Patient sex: M
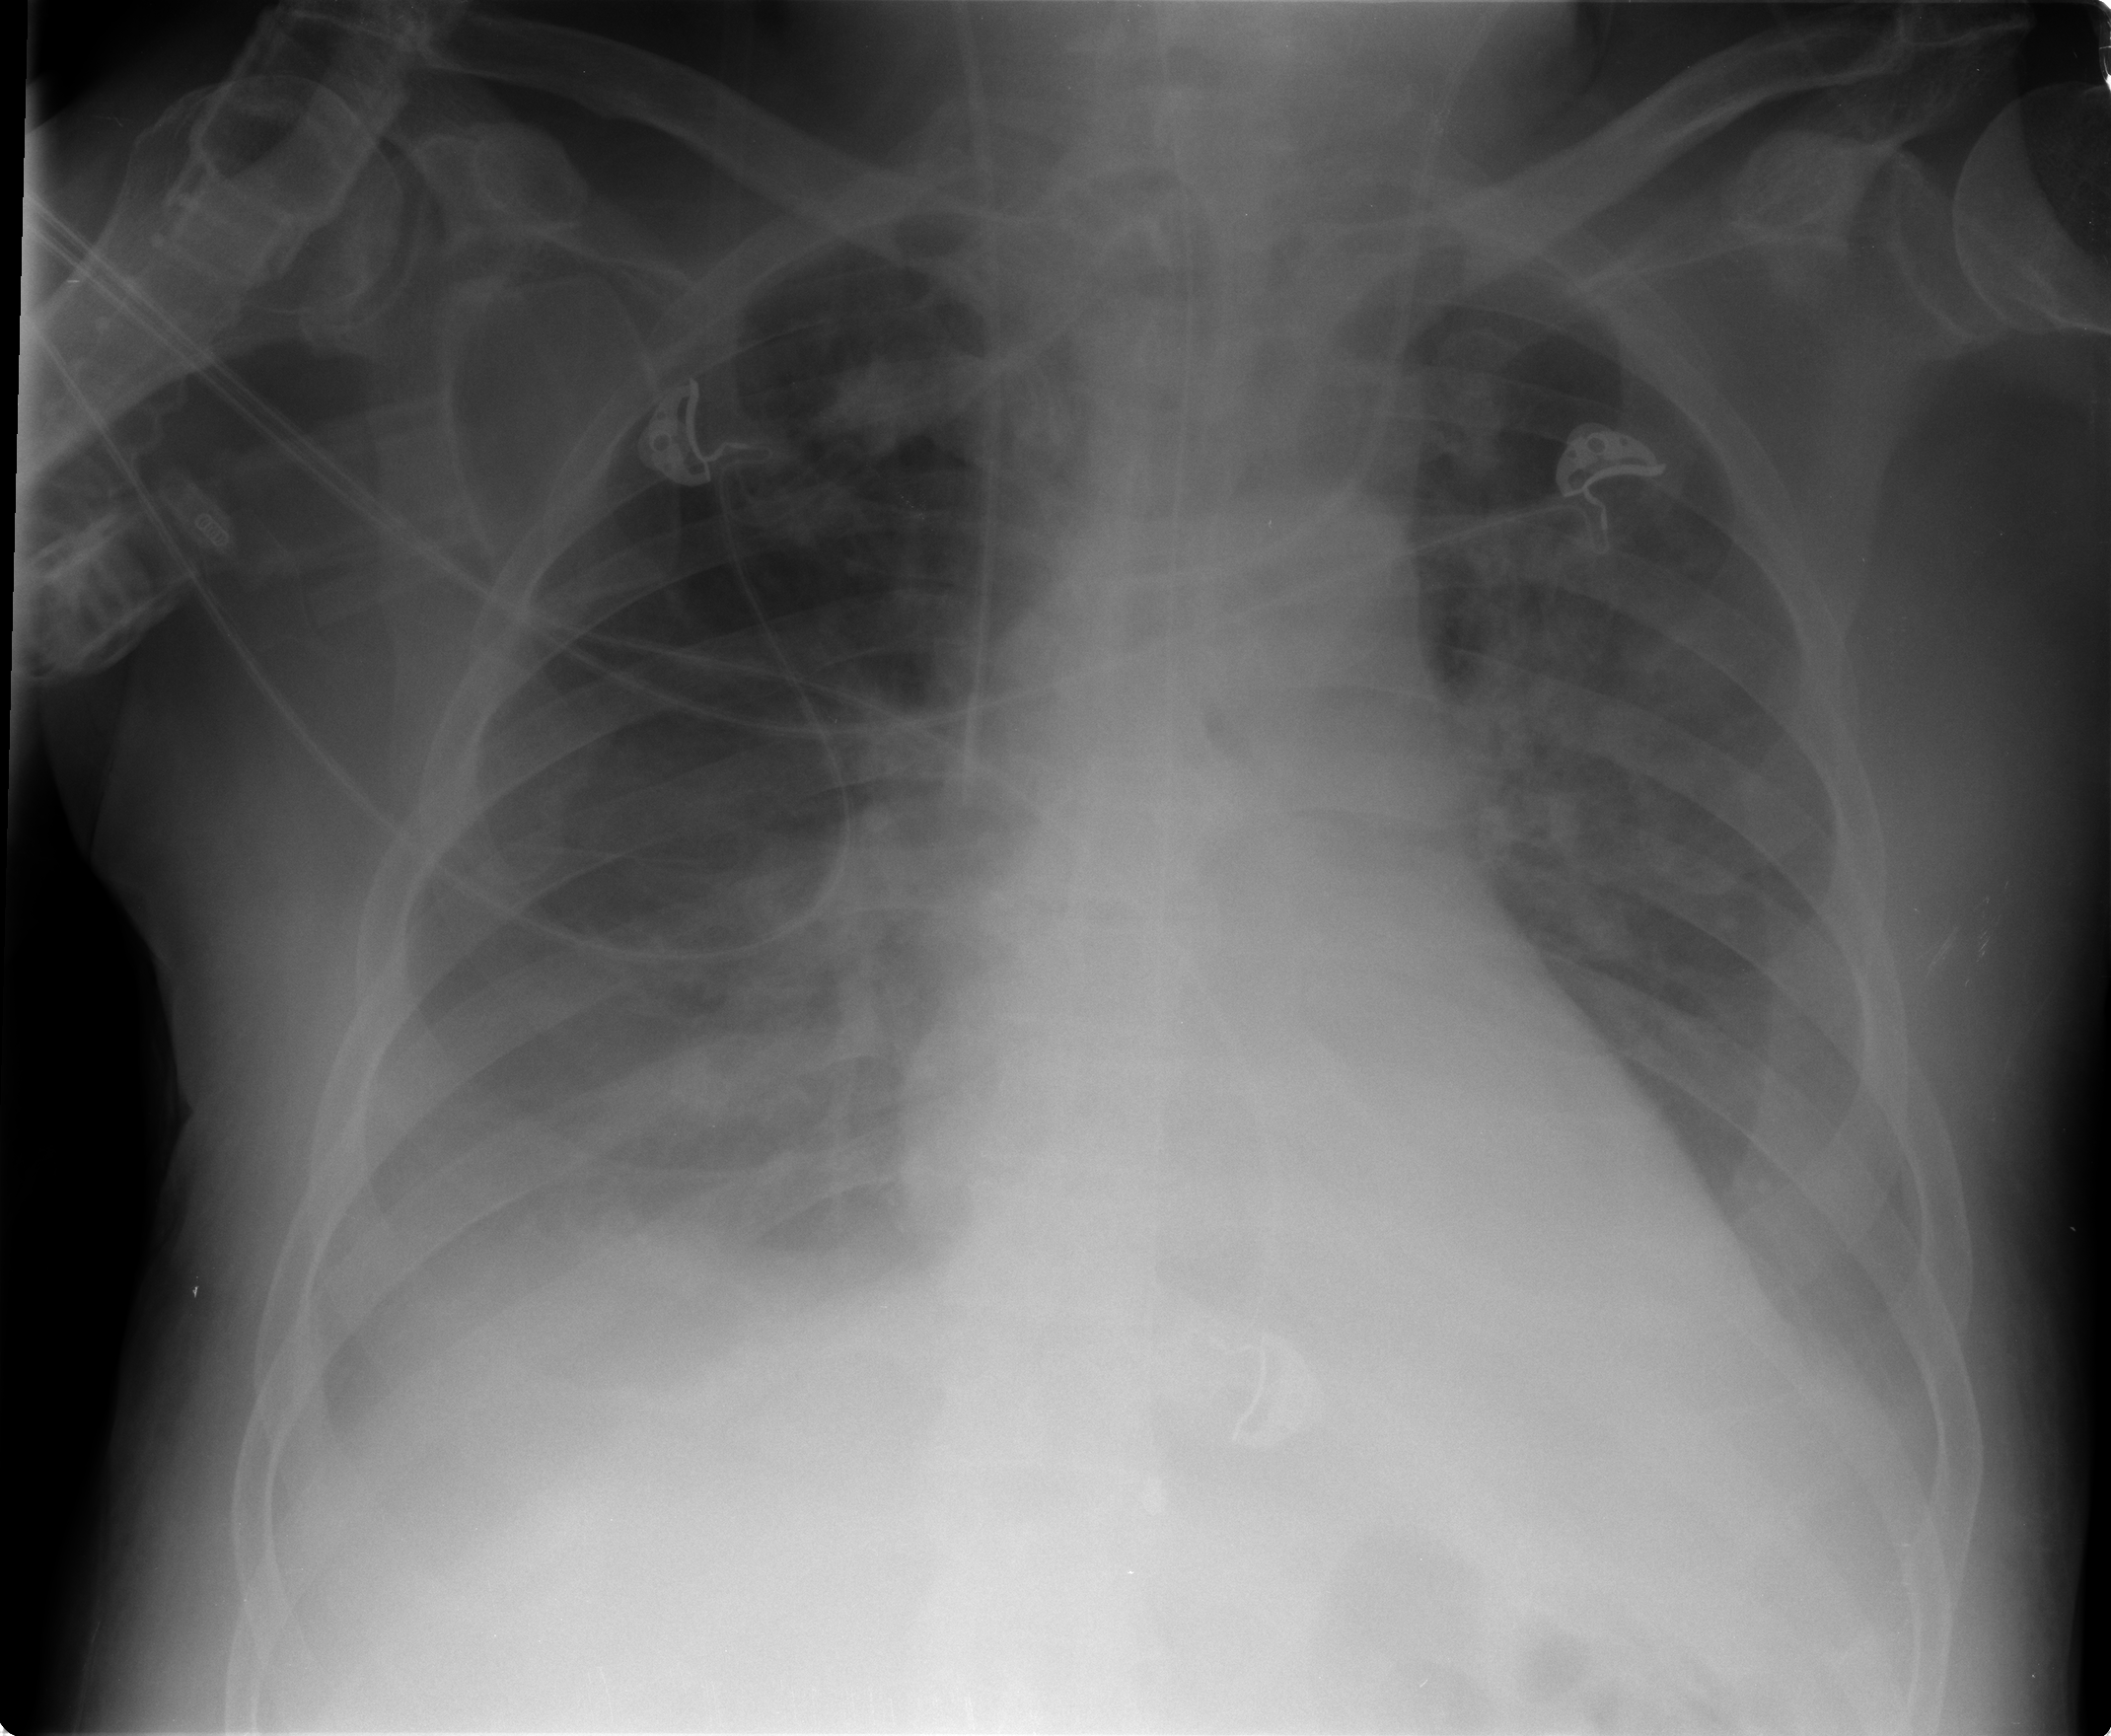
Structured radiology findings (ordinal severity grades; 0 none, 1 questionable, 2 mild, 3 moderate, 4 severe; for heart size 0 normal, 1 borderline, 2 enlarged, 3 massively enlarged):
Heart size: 1
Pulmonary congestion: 2
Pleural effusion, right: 3
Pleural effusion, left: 3
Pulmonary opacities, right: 0
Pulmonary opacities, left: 1
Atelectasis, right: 2
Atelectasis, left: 2